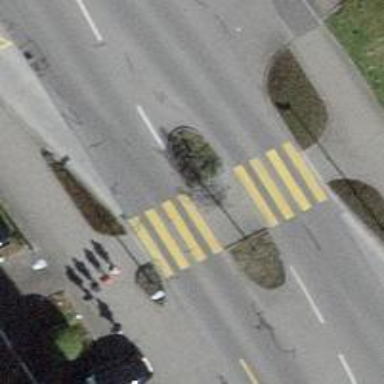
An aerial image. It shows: Uncontrolled crossing with yellow marking and island.